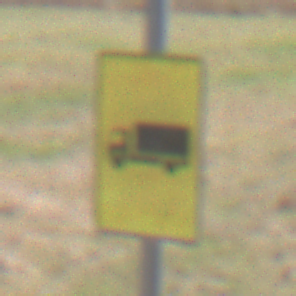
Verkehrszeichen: KFZZulaessigeGesamtmasse3Komma5TOhnePfeilsymbol
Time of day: MorningAfternoon
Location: Outdoor (Suburban)
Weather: PartlyCloudy
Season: NotSpecified
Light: Natural